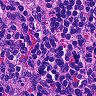
Metastatic tissue present: no